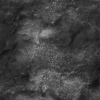
Label: not_dusty